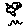
Label: bird